Interaction volume radius: 5 \u00c5
Interaction volume height: 10 \u00c5
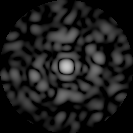
Disorder parameter: 0.8393